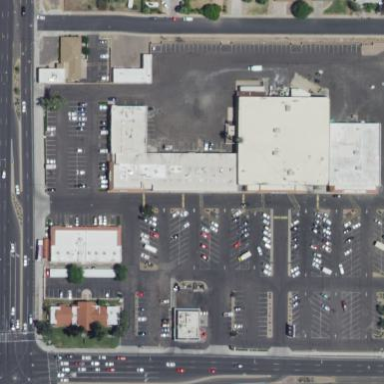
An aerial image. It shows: Retail area.